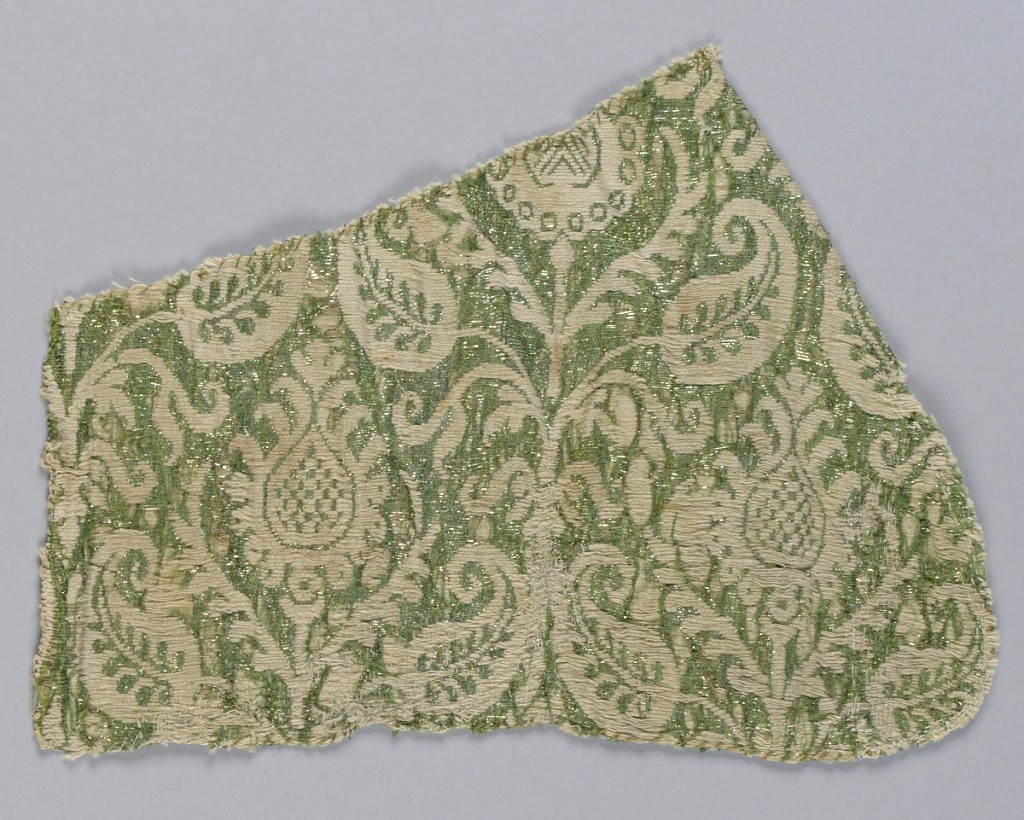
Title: Fragment
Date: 17th century
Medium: silk, cotton, metallic Technique: plain weave weave plus plain weave
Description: Symmetrical plant forms in white and shiny green.